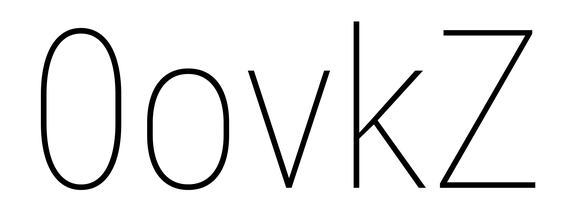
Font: Roboto_Condensed_Thin